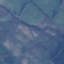
Land use / land cover class: Pasture